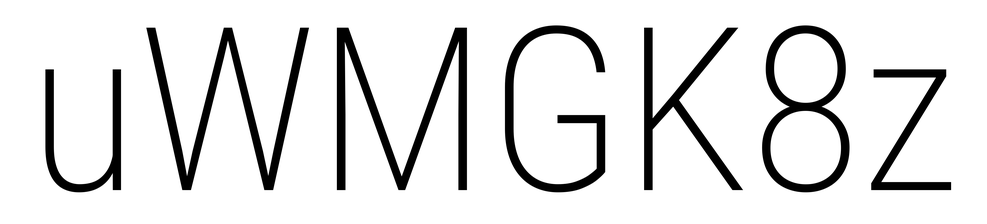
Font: Roboto_Condensed_ExtraLight